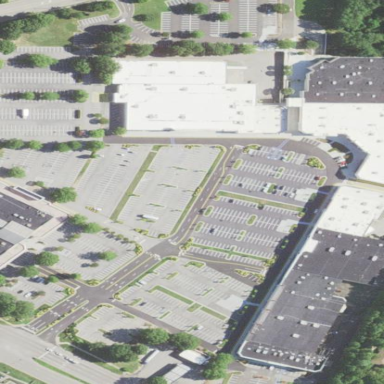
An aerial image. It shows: Retail area.